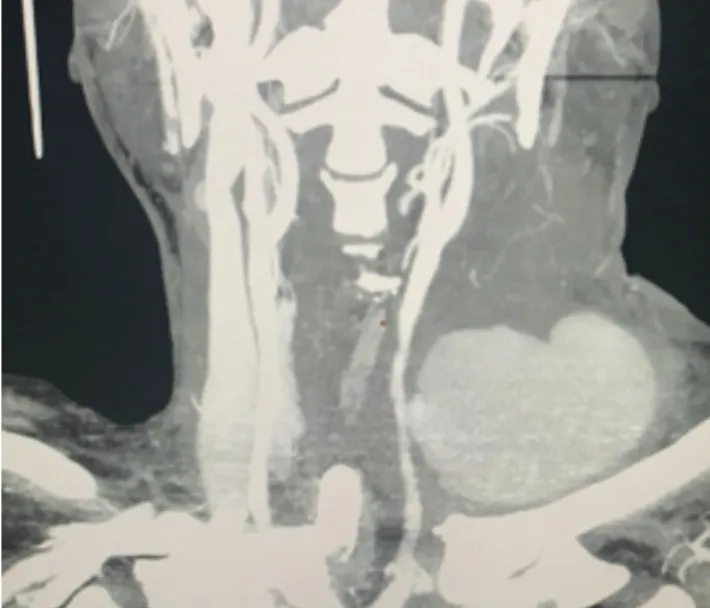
A: Neck mass near the left common carotid artery.
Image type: radiology (ct)